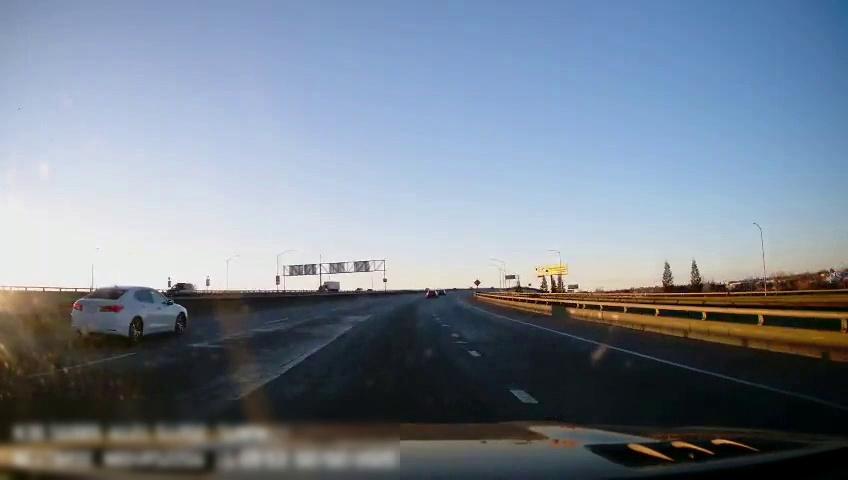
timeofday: Day
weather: Sunny
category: Drivable Space
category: Vehicles | Car
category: Vehicles | Car
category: Vehicles | SUV
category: Vehicles | Truck
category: Lanes | Current Lane
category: Lanes | Current Lane
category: Lanes | Alternate Lane
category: Lanes | Alternate Lane
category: Traffic | Signs